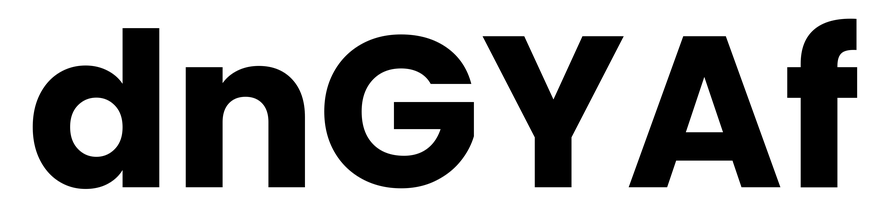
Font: Poppins-Bold